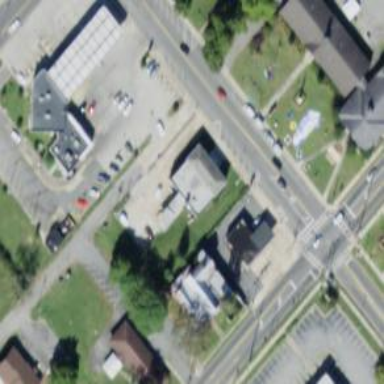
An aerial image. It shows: Post office.